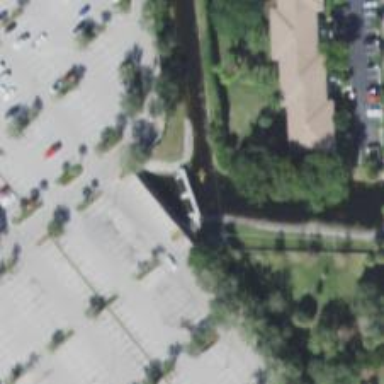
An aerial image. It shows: Lock gate on waterway.